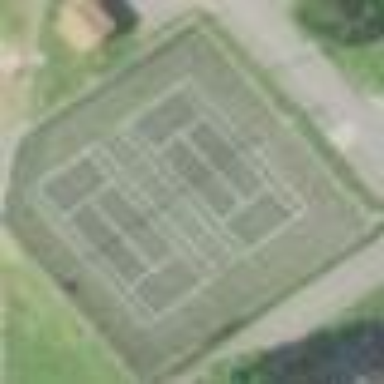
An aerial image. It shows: Tennis court on pitch designated for leisure land.